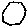
Label: hexagon